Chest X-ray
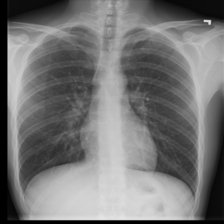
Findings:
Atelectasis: negative
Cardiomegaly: negative
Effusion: negative
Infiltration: negative
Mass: negative
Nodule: negative
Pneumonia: negative
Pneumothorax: negative
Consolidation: negative
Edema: negative
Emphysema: negative
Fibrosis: negative
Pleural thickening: negative
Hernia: negative